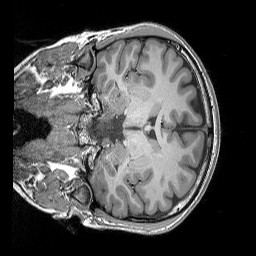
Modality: T1w
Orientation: coronal
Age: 20
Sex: male
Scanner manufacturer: siemens
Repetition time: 2.25 s
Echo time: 0.00302 s